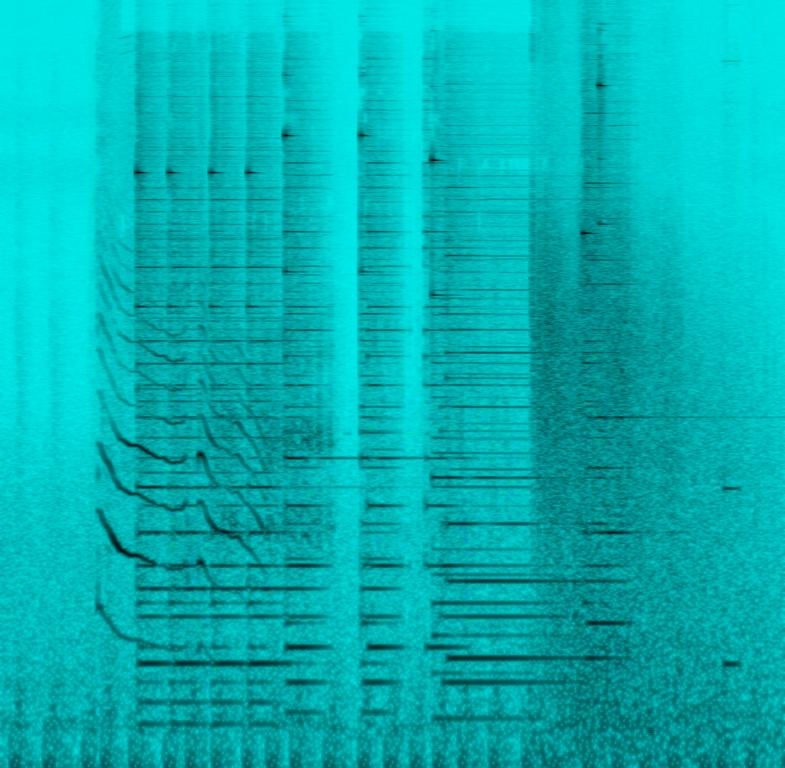
This is the recording of video game gameplay. Initially, sounds of footsteps on wood can be heard. Then, a childish voice can be heard wailing. Afterwards, a tune starts playing on a small keyboard and a xylophone. It sounds generic and circus-like. Sounds from this recording can be sampled for use in beat-making.